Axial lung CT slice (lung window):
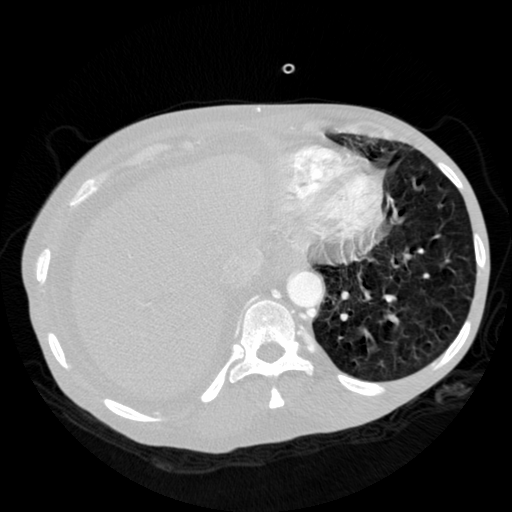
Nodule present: no